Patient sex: M
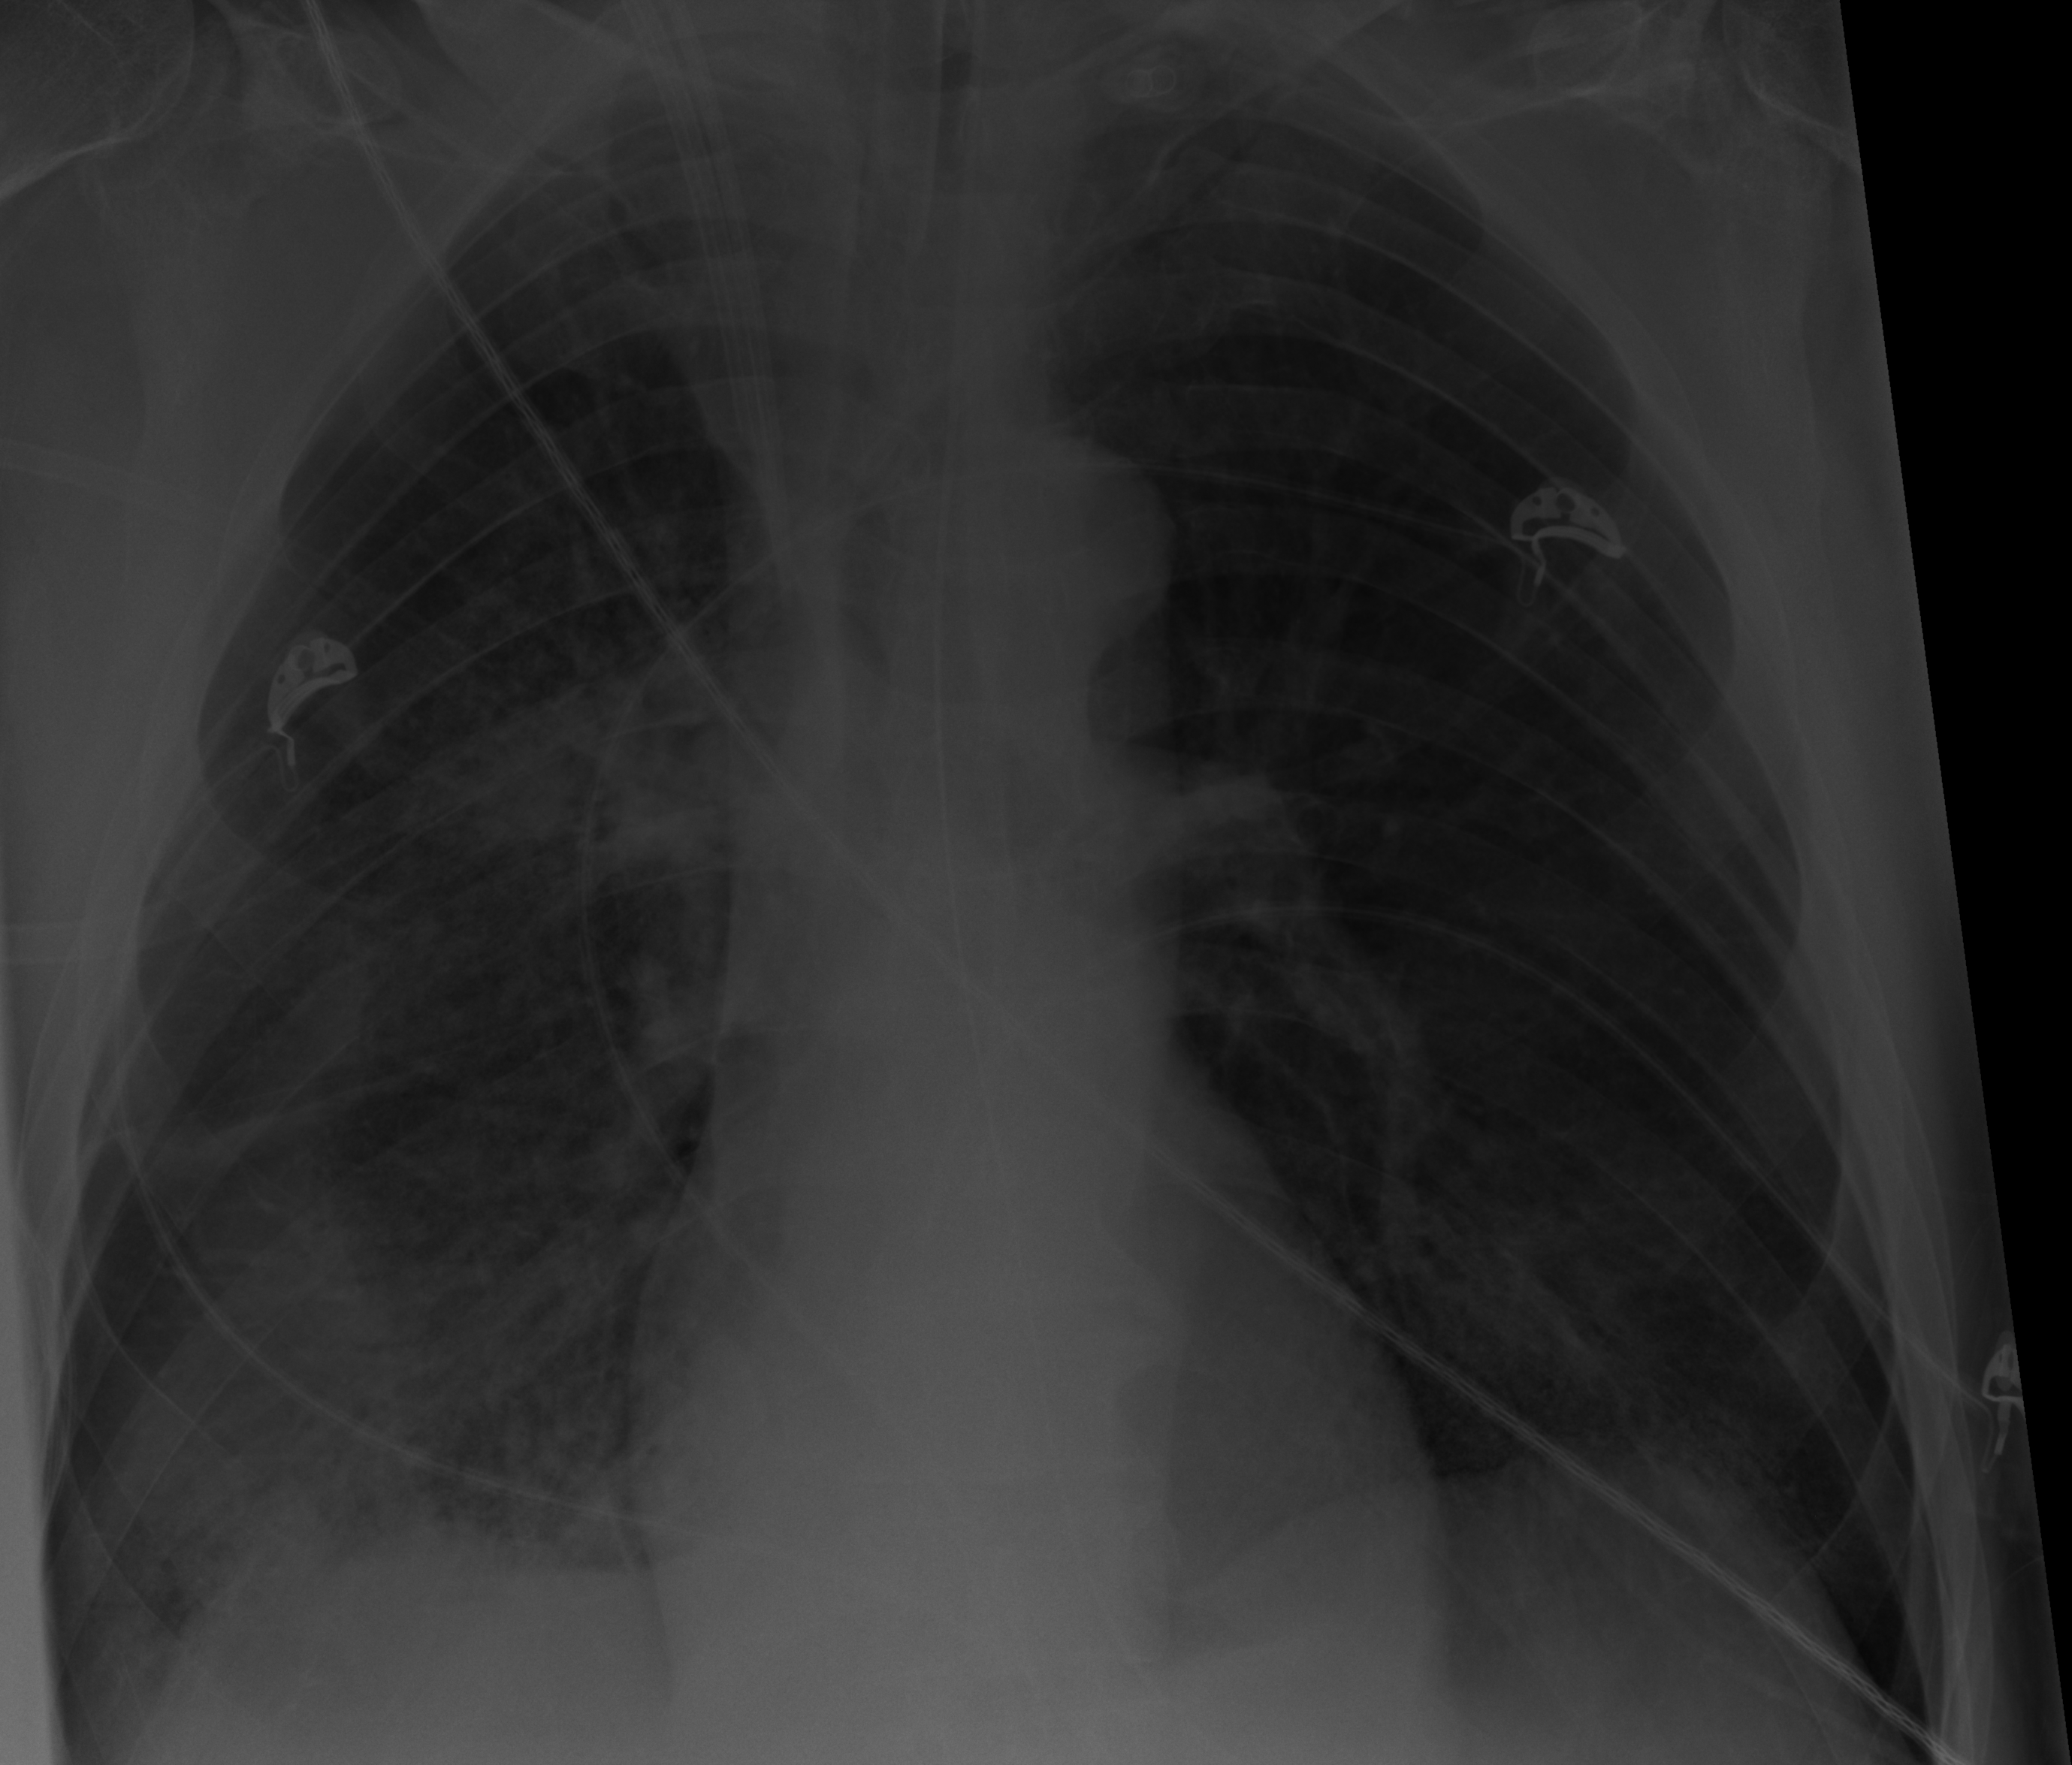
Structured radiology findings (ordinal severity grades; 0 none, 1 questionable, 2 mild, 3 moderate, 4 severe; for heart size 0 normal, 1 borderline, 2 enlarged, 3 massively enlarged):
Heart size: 0
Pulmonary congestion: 0
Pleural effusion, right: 2
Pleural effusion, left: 0
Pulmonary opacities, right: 3
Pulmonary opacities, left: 2
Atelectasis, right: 3
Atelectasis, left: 2